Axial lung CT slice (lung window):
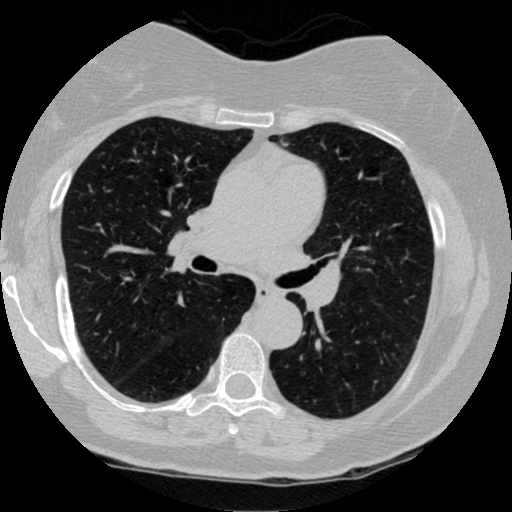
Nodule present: no